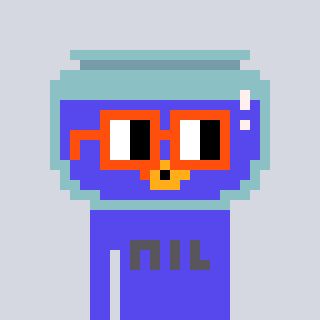
a pixel art character with square orange glasses, a goldfish-shaped head and a computerblue-colored body on a cool background